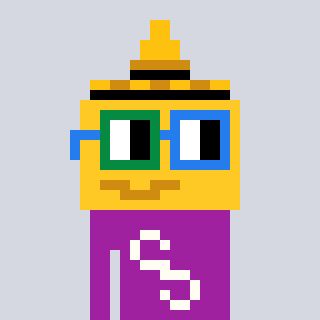
a pixel art character with square green and blue glasses, a mustard-shaped head and a magenta-colored body on a cool background